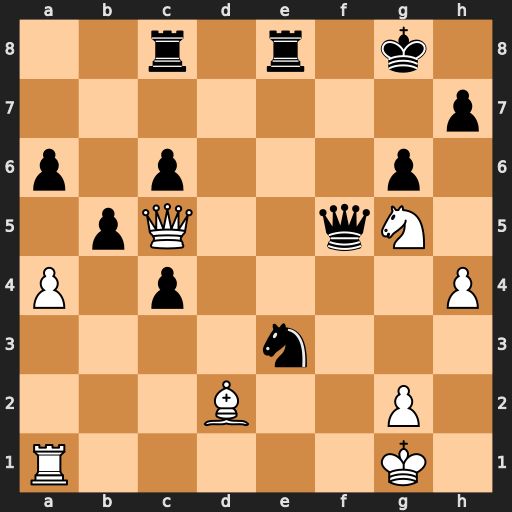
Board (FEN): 2r1r1k1/7p/p1p3p1/1pQ2qN1/P1p4P/4n3/3B2P1/R5K1
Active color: w
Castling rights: -
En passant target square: -
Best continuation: Qa7 Qxg5 hxg5